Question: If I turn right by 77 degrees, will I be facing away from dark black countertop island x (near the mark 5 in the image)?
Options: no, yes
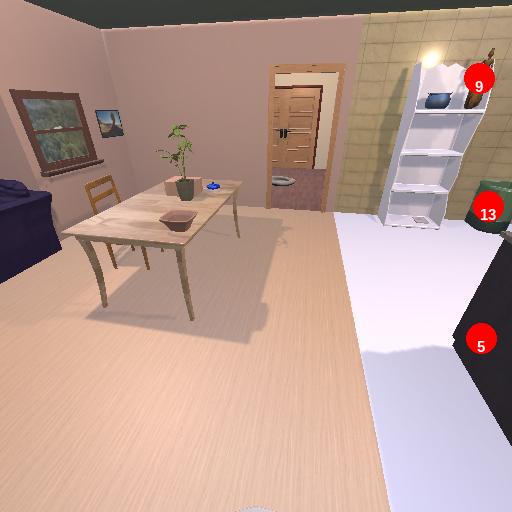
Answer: no